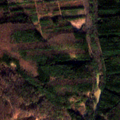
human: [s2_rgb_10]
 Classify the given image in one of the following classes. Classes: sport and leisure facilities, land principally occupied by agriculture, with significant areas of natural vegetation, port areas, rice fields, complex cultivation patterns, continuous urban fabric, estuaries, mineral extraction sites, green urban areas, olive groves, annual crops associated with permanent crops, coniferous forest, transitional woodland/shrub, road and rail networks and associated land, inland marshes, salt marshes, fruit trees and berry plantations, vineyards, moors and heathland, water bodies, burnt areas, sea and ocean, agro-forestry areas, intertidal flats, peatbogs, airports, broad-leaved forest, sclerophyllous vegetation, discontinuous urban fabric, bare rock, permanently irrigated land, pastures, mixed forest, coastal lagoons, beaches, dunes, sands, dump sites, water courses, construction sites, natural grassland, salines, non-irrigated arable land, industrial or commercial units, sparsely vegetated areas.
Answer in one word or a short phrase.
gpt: non-irrigated arable land, broad-leaved forest, mixed forest